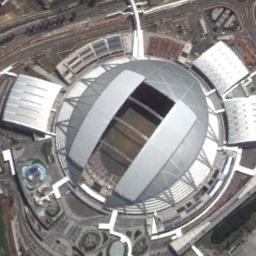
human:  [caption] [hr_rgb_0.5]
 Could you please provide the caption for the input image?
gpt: The stadium is on the bare land next to some roads .

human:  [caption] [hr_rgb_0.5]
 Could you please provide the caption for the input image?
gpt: Many buildings are next to the stadium .

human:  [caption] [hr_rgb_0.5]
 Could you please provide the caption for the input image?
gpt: The circular stadium is surrounded by the building and the road .

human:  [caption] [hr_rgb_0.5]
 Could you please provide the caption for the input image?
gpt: There is a green lawn on one side of this stadium .

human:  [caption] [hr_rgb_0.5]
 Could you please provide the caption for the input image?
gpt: A stadium with a silver roof .